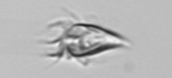
Label: Paratontonia_gracillima